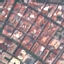
Land use / land cover class: Residential